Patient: sex M, age 71
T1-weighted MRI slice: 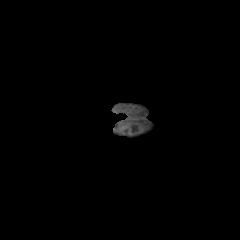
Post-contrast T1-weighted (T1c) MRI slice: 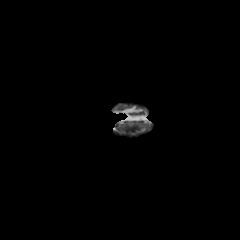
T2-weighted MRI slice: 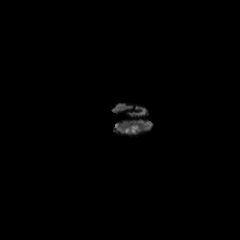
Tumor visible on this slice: no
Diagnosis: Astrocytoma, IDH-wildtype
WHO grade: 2